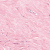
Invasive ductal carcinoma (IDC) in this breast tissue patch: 0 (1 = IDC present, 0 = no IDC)